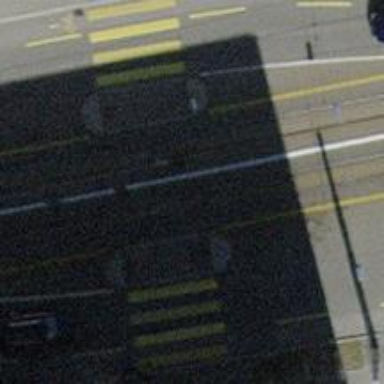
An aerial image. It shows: Tram crossing on the railway.